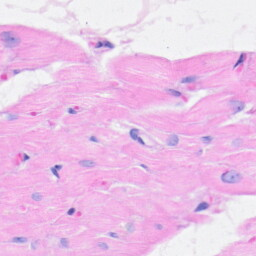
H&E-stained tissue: Heart